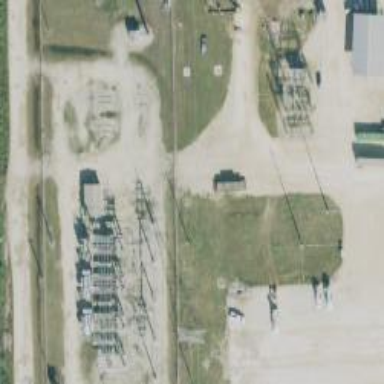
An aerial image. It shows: Outdoor power substation surrounded by fence. The substation operates at the distribution level.